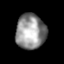
Tissue: lung
Cell type: Epithelial cells
Senescence score: 0.2312
Nuclear area (px): 1025
Mean DAPI intensity: 146.021